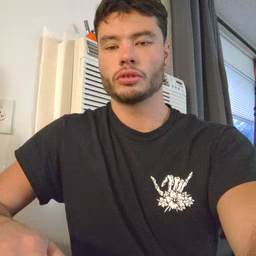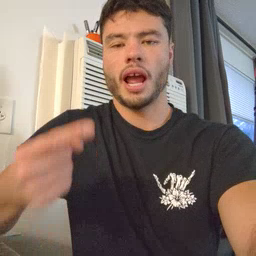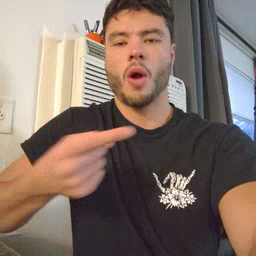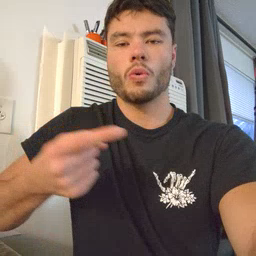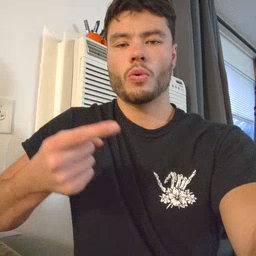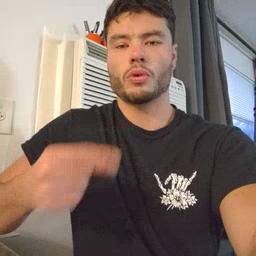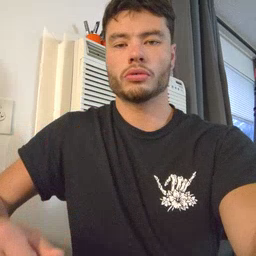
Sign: owie